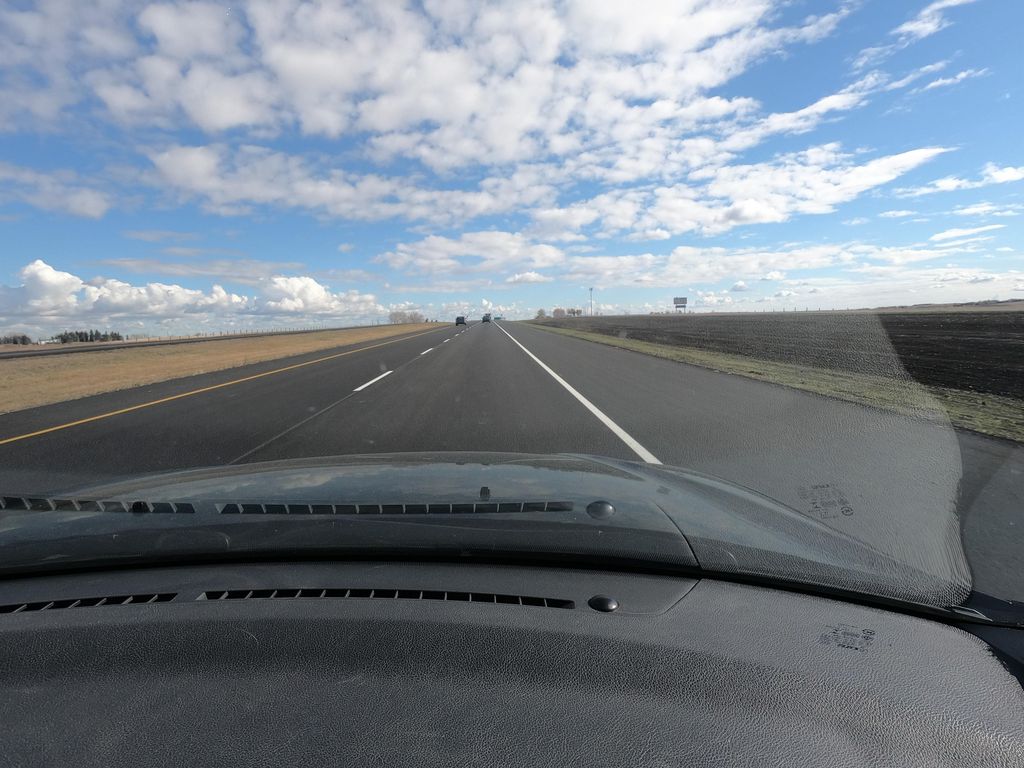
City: calgary